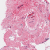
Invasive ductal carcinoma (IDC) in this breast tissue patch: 0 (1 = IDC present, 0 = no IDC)